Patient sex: F
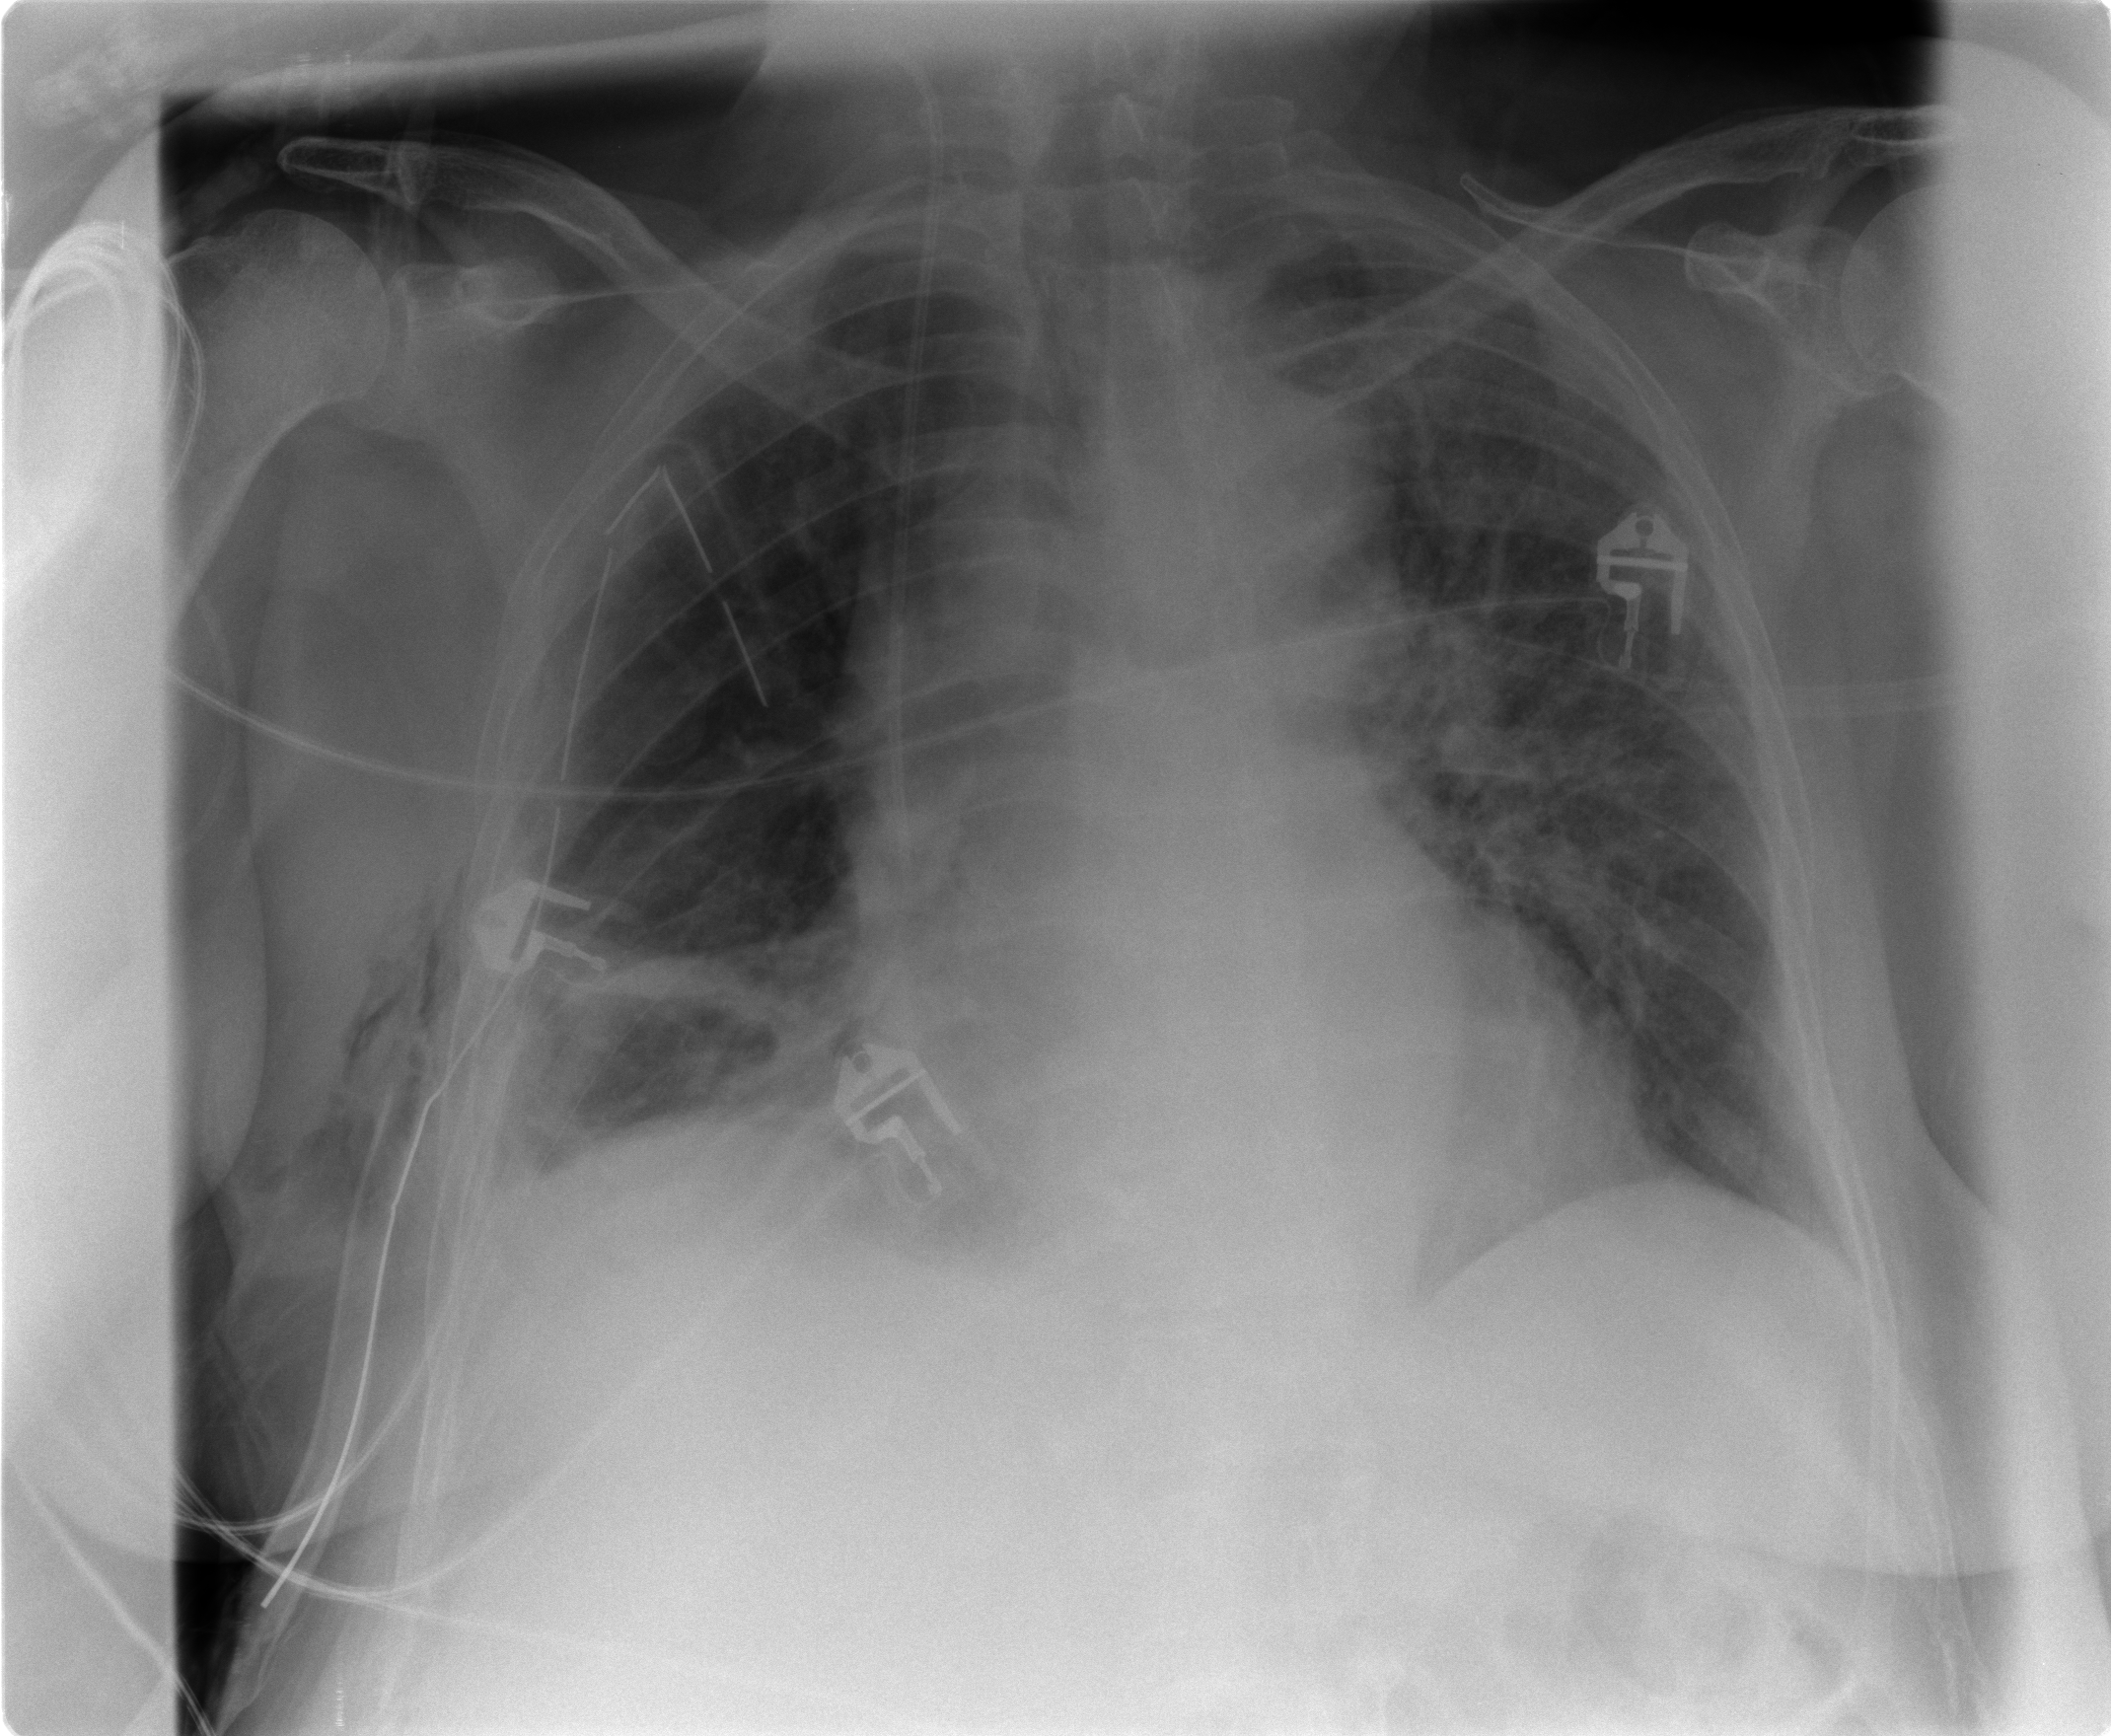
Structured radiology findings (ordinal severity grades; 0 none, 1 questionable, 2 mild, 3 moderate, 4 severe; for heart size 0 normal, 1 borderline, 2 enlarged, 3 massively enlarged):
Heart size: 1
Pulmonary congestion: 2
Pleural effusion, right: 1
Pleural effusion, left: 0
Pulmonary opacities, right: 0
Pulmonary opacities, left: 2
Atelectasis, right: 2
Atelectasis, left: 2